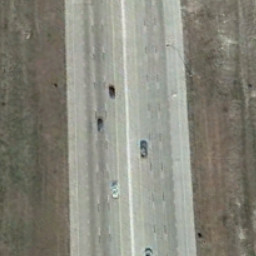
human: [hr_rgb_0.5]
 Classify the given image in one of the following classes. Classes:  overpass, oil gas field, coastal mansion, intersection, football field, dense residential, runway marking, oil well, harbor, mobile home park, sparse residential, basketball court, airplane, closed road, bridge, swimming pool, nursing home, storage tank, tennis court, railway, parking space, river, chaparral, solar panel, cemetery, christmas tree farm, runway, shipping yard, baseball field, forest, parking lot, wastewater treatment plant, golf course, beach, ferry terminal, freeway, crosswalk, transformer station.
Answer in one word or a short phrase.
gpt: freeway